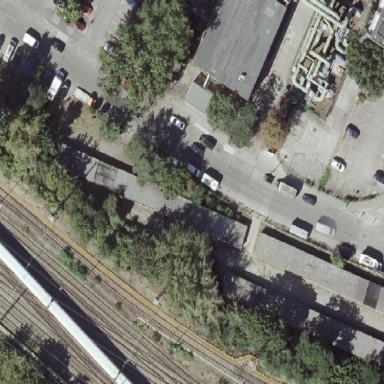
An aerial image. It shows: Group of garages.